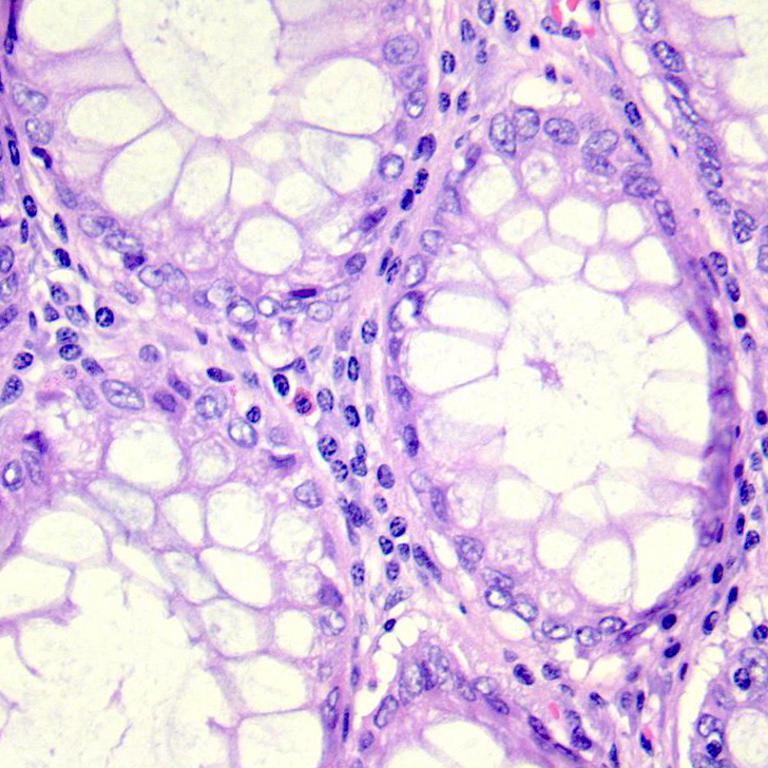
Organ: colon
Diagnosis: benign